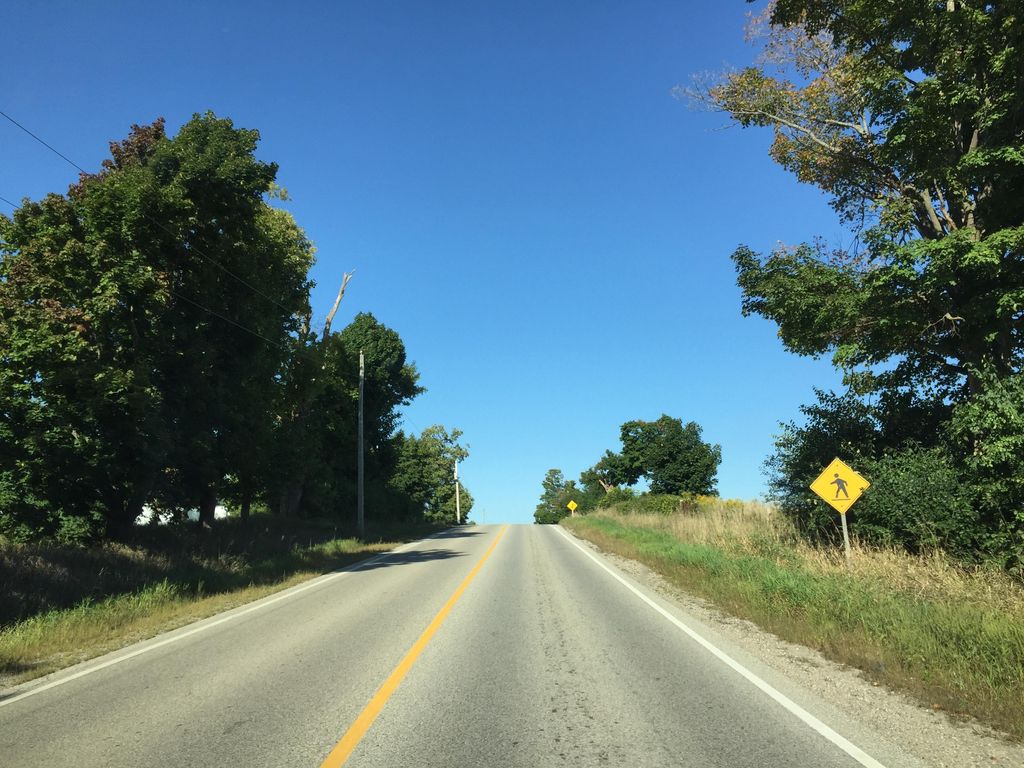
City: kitchener-waterloo